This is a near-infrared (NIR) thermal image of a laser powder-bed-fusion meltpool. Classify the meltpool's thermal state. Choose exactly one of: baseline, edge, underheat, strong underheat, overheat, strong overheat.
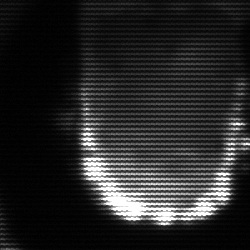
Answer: baseline